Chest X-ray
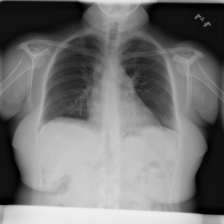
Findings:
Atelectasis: positive
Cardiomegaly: negative
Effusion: negative
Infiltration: negative
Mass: negative
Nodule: negative
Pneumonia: negative
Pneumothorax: negative
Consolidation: negative
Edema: negative
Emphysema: negative
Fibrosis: negative
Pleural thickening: negative
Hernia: negative